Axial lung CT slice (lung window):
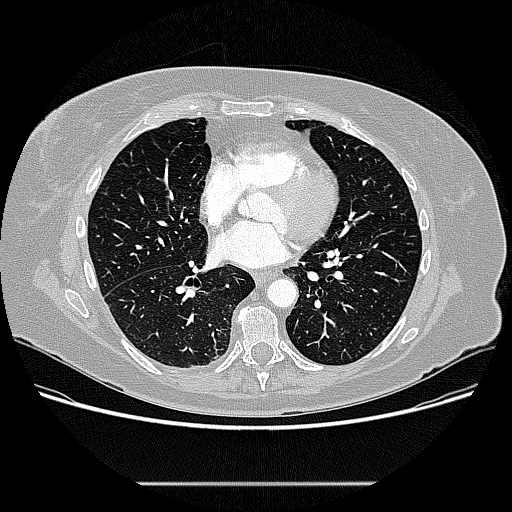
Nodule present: no